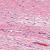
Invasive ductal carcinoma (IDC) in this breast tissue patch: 0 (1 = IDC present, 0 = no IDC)